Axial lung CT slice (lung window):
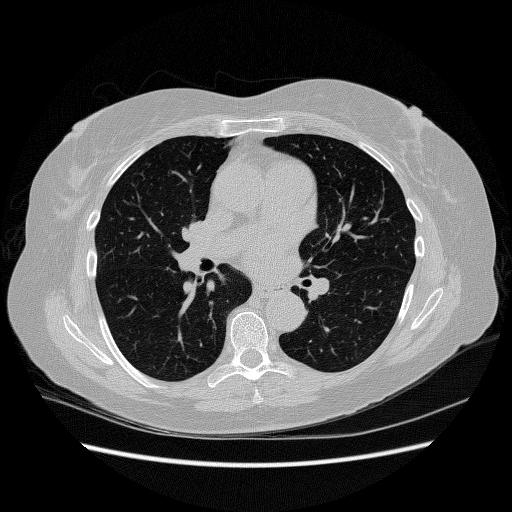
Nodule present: no